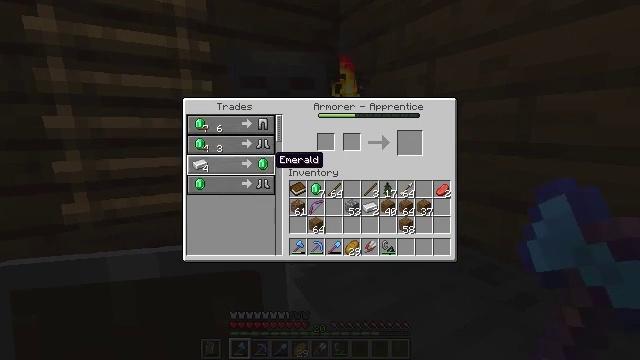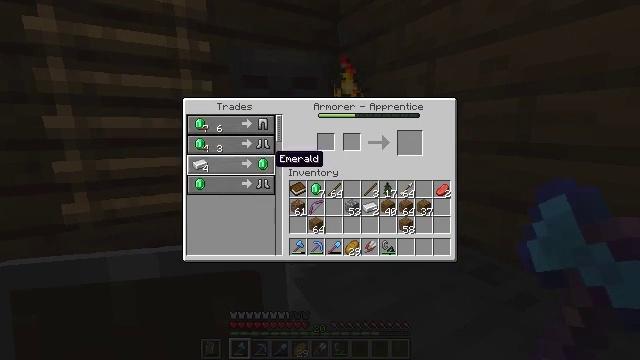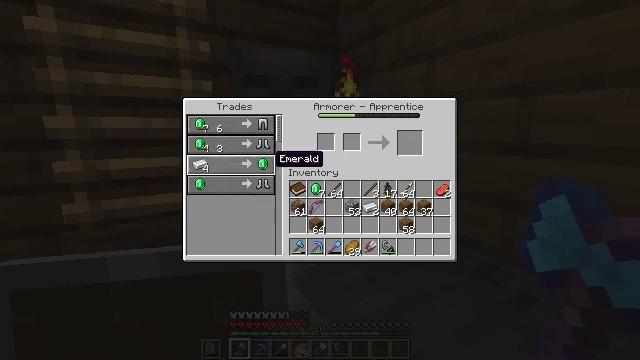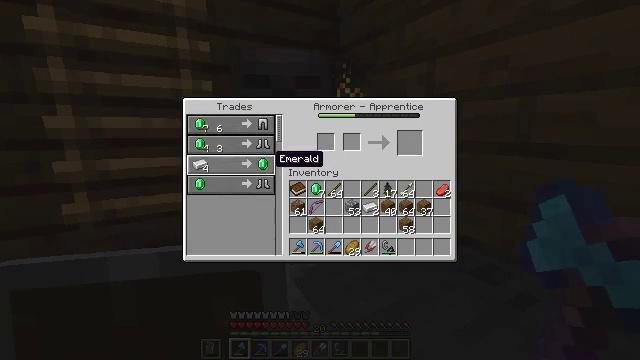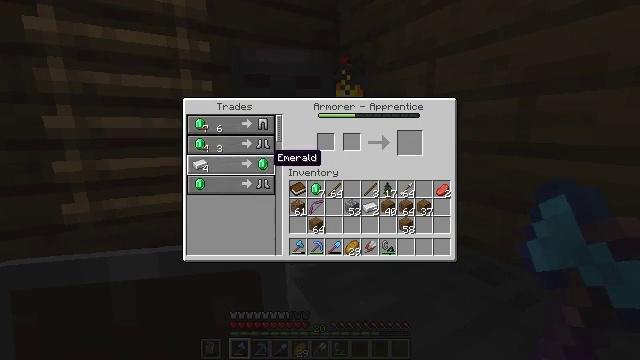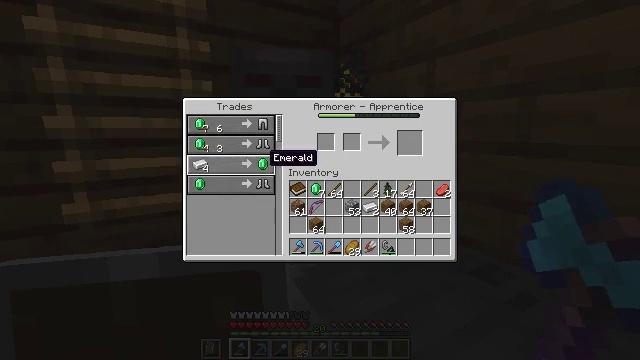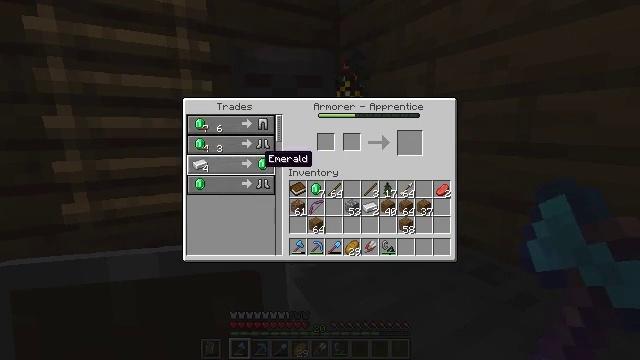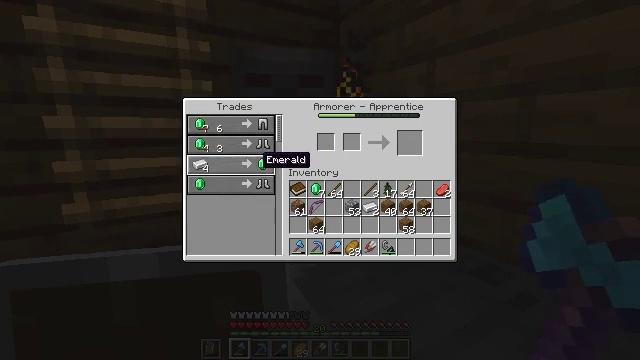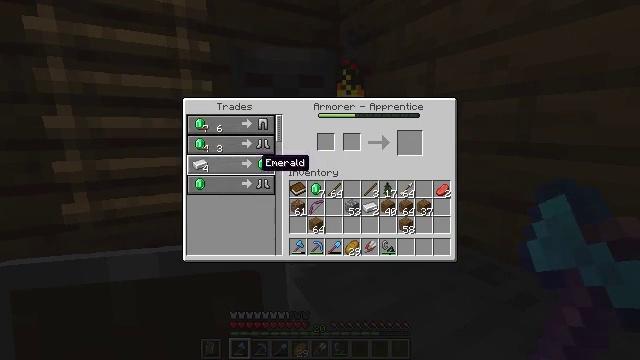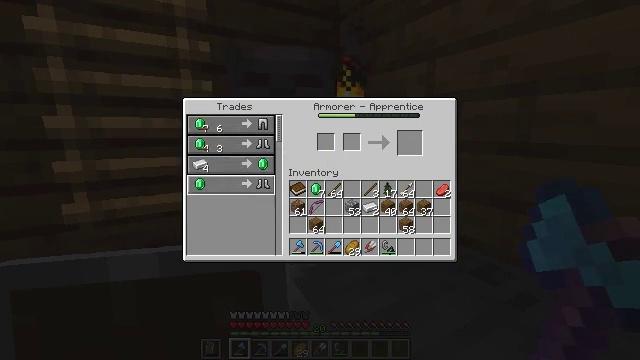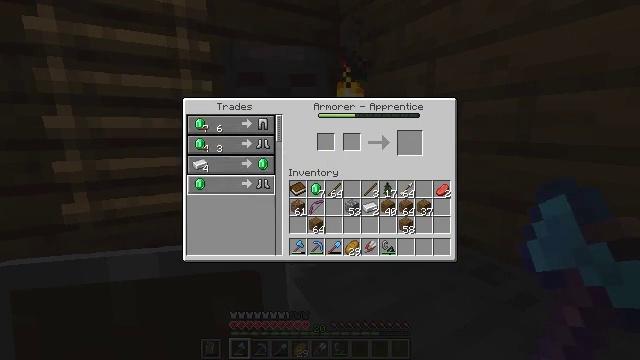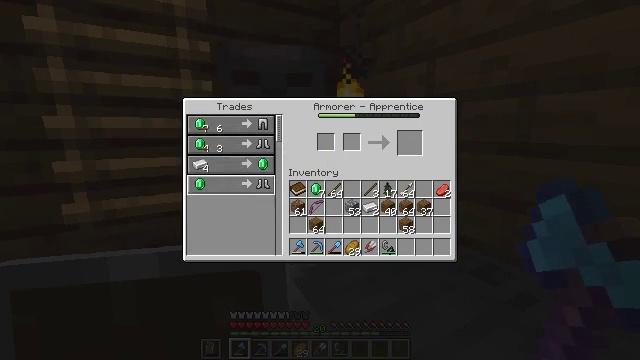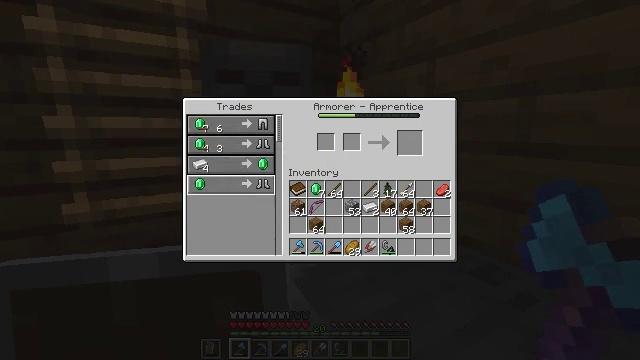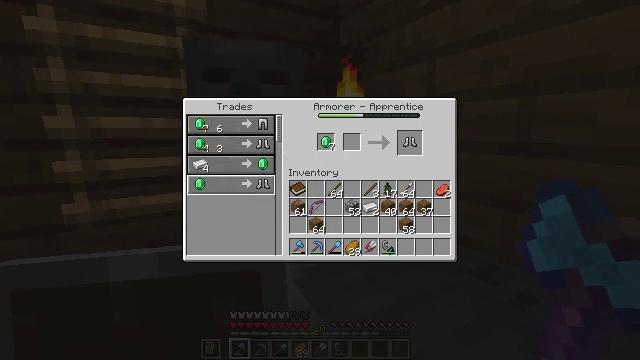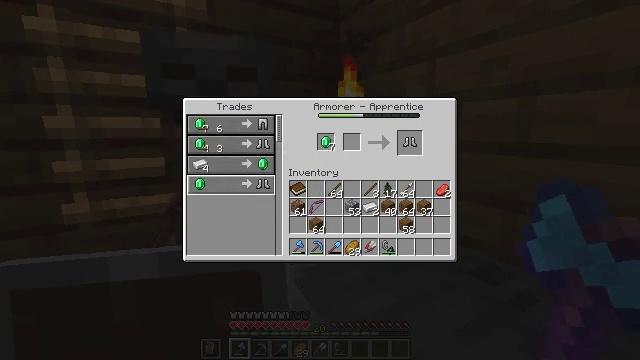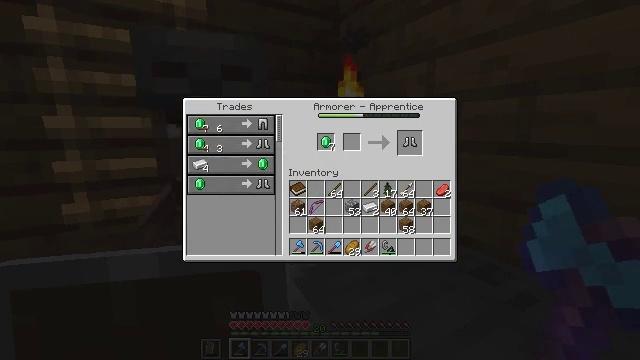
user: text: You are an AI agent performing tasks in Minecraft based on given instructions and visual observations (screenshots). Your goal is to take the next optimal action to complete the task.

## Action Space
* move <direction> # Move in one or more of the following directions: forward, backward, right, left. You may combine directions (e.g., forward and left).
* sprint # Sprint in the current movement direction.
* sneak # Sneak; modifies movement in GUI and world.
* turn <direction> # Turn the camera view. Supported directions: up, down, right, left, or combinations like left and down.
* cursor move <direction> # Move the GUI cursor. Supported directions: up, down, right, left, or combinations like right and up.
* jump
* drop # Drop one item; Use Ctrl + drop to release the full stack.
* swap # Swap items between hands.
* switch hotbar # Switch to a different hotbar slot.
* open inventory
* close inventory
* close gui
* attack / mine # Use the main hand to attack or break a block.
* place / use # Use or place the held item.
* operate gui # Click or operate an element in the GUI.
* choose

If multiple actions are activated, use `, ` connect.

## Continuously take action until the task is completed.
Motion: motion action
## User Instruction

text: Craft a set of chainmail boots on the crafting table.
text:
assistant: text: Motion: sneak
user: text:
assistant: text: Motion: sneak
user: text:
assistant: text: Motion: sneak
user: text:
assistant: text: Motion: sneak
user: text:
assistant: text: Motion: sneak
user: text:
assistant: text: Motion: sneak
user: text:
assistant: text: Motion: sneak
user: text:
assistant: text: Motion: sneak
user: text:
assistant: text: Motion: sneak, cursor move down
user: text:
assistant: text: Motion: sneak
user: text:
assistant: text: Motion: sneak
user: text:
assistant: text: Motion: sneak
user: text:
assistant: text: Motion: sneak, operate gui
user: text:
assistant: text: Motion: sneak, operate gui
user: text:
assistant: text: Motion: sneak, cursor move right and up
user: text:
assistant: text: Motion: sneak, cursor move right and up
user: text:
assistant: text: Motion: sneak, cursor move right
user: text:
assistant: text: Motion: sneak, cursor move right
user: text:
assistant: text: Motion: sneak
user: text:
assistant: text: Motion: sneak
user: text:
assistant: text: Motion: sneak
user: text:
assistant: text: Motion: sneak
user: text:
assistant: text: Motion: sneak
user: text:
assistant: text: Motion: sneak
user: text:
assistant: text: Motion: sneak
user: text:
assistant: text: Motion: sneak
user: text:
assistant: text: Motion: sneak
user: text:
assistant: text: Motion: sneak, operate gui
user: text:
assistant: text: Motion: sneak, operate gui
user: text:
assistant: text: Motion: sneak